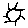
Label: sun